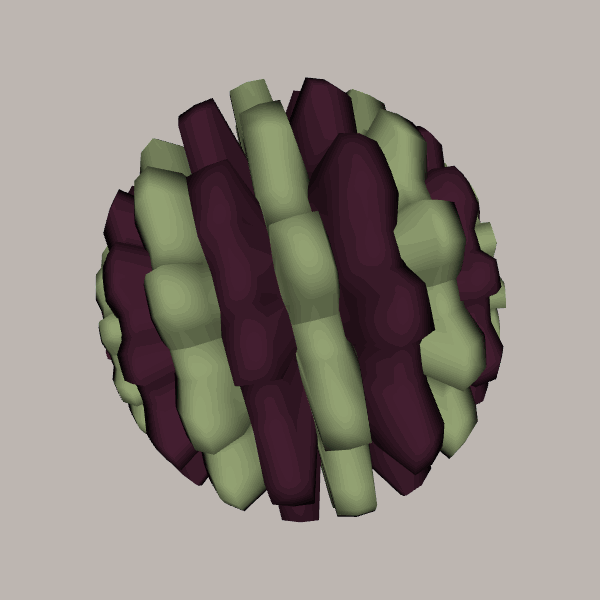
Background: light